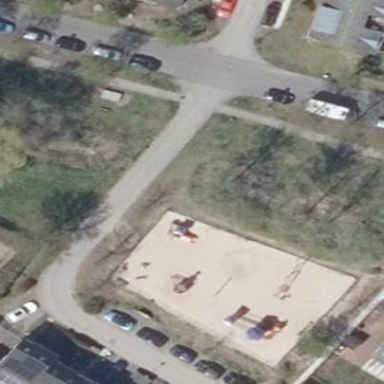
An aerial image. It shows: Playground area for leisure activities on the land.